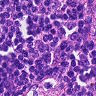
Metastatic tissue present: no